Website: bh-photo
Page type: store-pickup
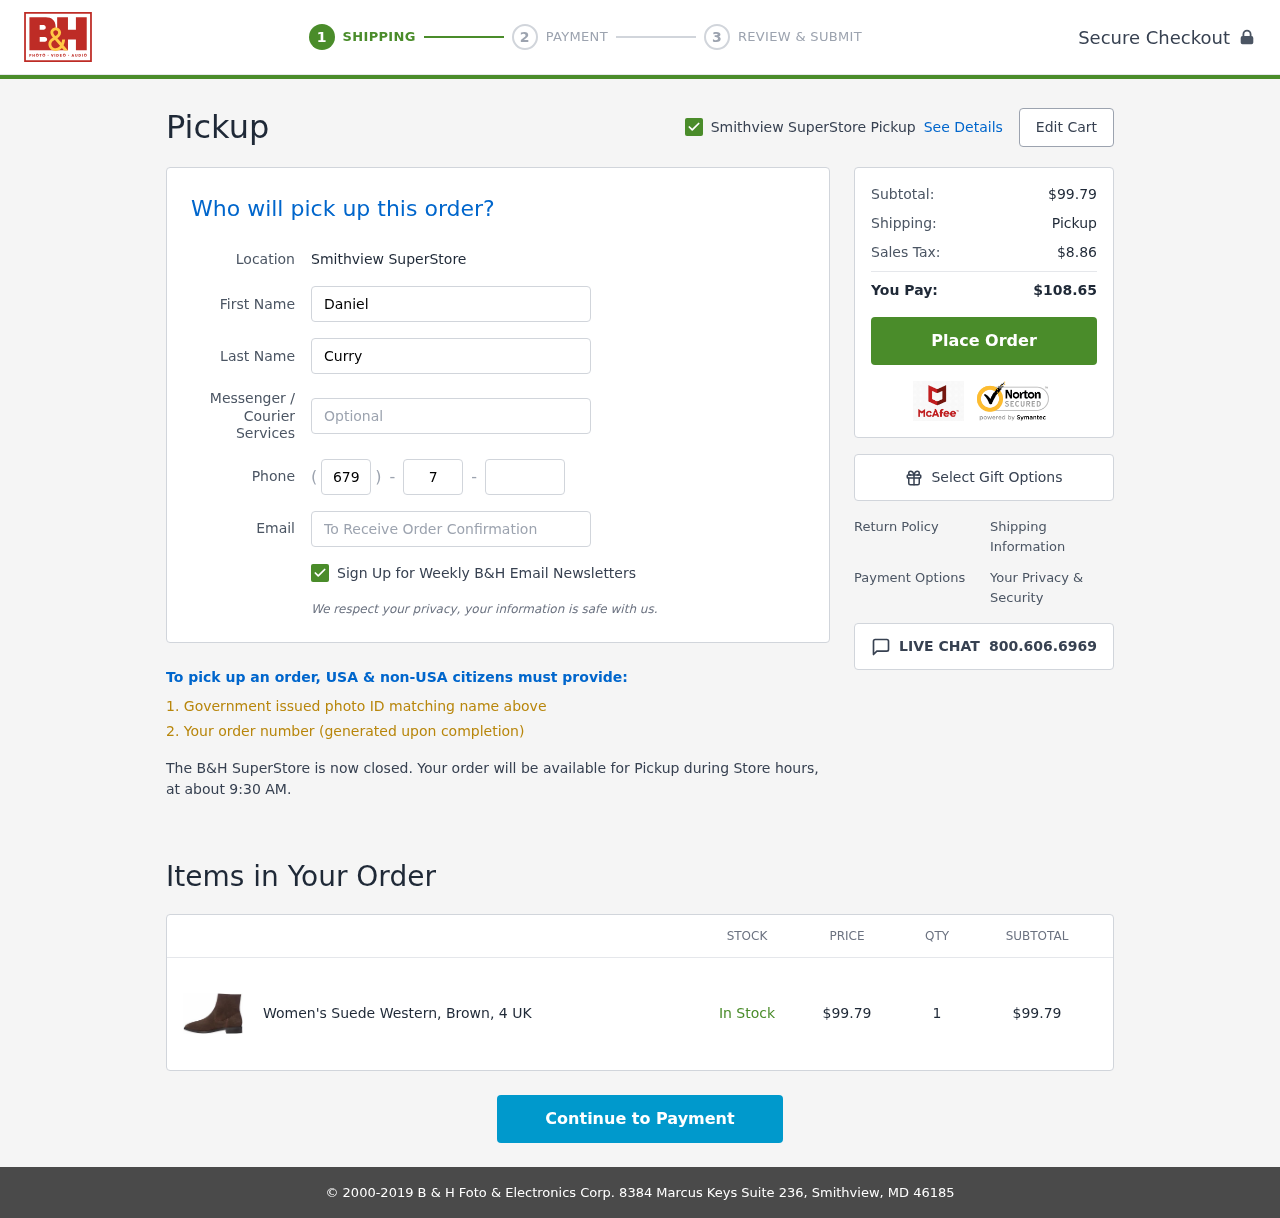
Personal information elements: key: PII_EMAIL
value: daniel_curry@hotmail.com
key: PII_FIRSTNAME
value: Daniel
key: PII_LASTNAME
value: Curry
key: PII_LOCATION1_CITY
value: Smithview SuperStore Pickup
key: PII_LOCATION1_CITY
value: Smithview SuperStore
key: PII_PHONE_AREA
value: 679
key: PII_PHONE_PREFIX
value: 759
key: PII_PHONE_SUFFIX
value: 8728
Product elements: key: PRODUCT1_NAME
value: Women's Suede Western, Brown, 4 UK
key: PRODUCT1_PRICE
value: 99.79
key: PRODUCT1_QUANTITY
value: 1
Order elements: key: ORDER_SUBTOTAL
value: $99.79
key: ORDER_TAX
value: $8.86
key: ORDER_TOTAL
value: $108.65